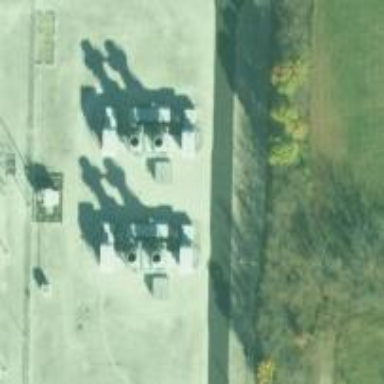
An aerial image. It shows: Gas turbine generator is in use.